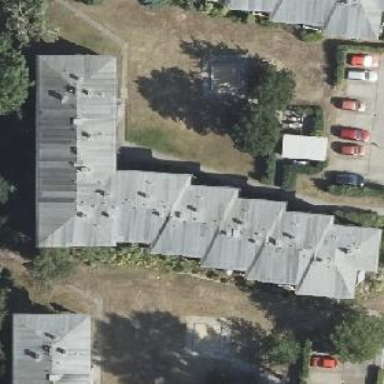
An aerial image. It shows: Hipped roof on residential building.